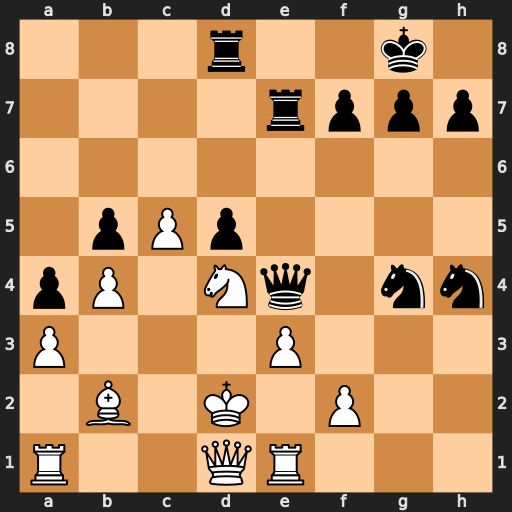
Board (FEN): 3r2k1/4rppp/8/1pPp4/pP1Nq1nn/P3P3/1B1K1P2/R2QR3
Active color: w
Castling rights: -
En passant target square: -
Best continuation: f3 Nxf3+ Qxf3 Qxf3 Nxf3